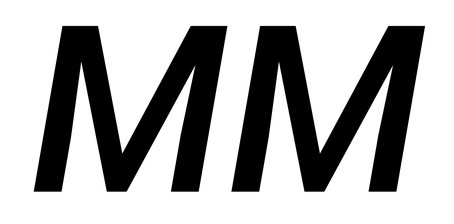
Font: Roboto-Italic_Medium_Italic